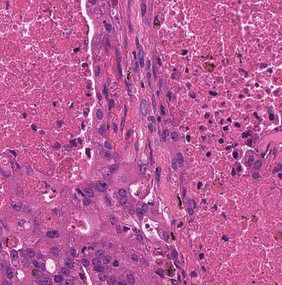
Tumor epithelial tissue: yes
Tumor-associated stroma tissue: yes
Normal tissue: no